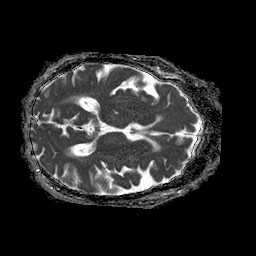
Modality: ADC
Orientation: axial
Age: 85
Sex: female
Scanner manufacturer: philips
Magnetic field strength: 1.5 T
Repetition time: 4.6 s
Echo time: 0.08517 s